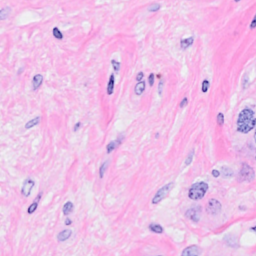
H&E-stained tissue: Breast